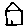
Label: house